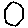
Label: circle